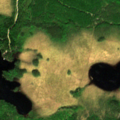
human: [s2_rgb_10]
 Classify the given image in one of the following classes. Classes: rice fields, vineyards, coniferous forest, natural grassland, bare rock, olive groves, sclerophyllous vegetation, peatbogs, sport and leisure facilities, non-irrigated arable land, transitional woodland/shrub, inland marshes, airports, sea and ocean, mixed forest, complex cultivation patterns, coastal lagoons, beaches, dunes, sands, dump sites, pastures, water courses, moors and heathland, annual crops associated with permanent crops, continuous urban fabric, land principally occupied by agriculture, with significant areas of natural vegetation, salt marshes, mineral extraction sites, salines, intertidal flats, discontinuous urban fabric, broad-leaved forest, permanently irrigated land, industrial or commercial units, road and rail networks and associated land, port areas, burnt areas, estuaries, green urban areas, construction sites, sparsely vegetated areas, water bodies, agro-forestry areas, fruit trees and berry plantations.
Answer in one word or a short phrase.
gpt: coniferous forest, mixed forest, peatbogs, water bodies